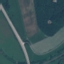
Land use / land cover: Highway